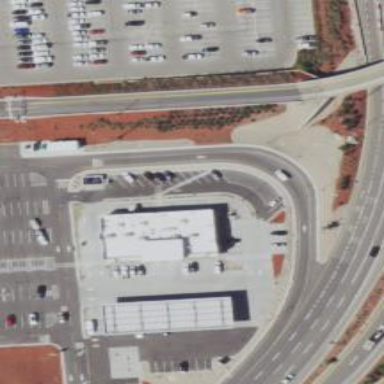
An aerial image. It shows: Convenience shop.